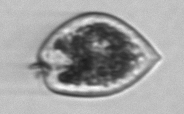
Label: Prorocentrum_micans